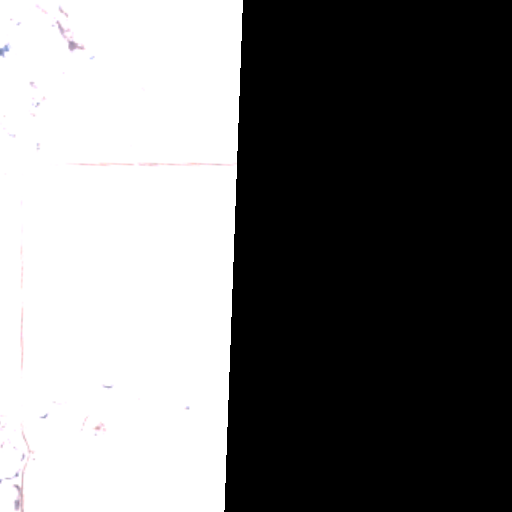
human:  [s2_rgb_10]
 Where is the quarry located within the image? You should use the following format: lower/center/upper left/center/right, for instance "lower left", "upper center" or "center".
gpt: There is no quarry in the image.